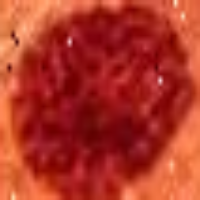
Label: prophase